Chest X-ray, PA view. Patient: 58 years old, sex F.
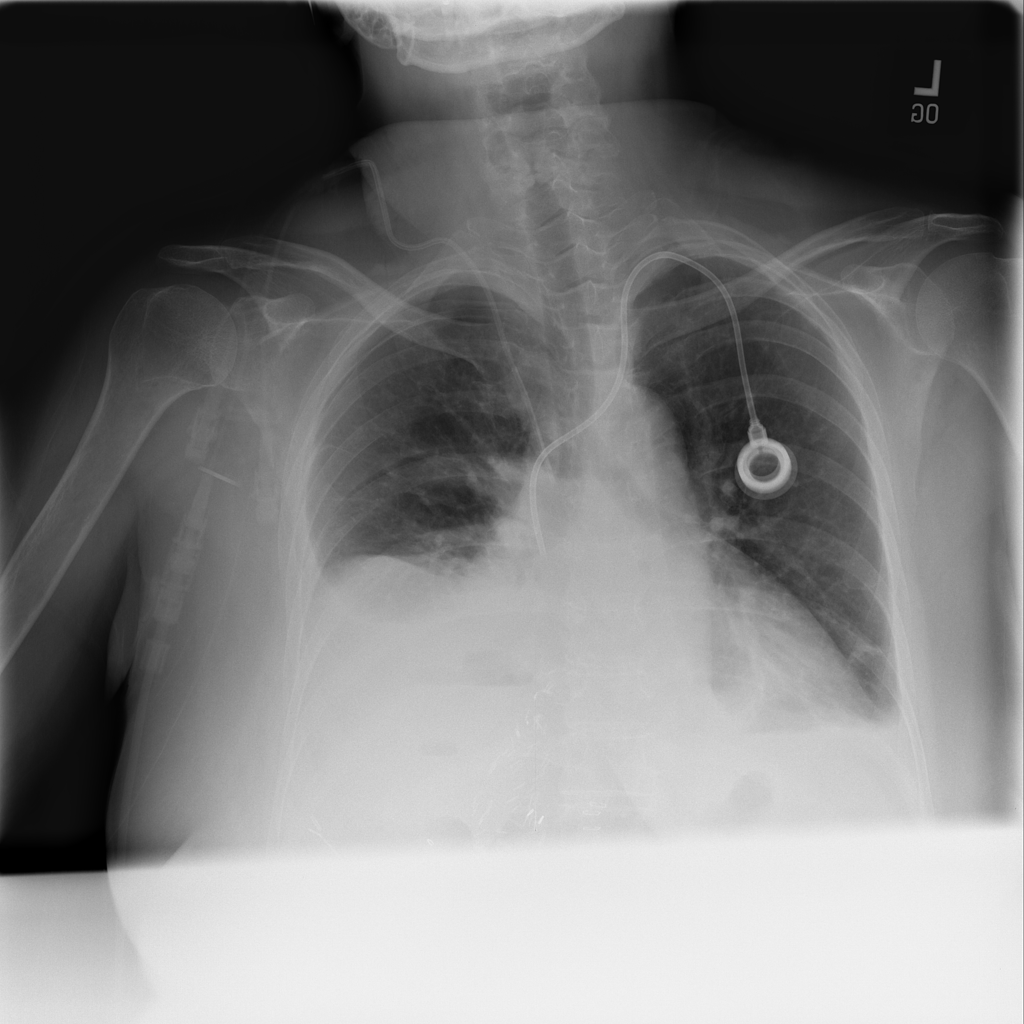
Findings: Atelectasis, Effusion